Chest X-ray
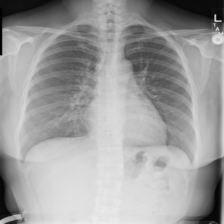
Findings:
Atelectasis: negative
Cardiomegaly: negative
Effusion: negative
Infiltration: negative
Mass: negative
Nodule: negative
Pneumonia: negative
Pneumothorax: negative
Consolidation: negative
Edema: negative
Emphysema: negative
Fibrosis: negative
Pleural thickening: negative
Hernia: negative